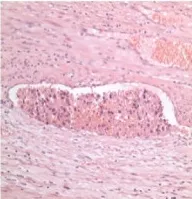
Histology: (a) Testicular tumor demonstrating vascular invasion by undifferentiated teratoma.
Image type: pathology (h&e)